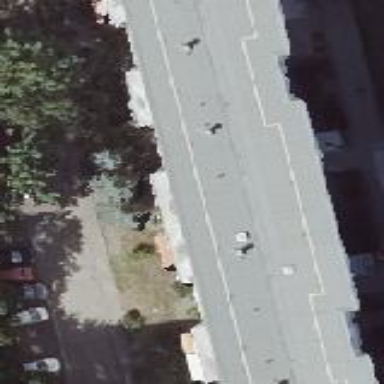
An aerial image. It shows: White apartment building with flat roof.